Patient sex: M
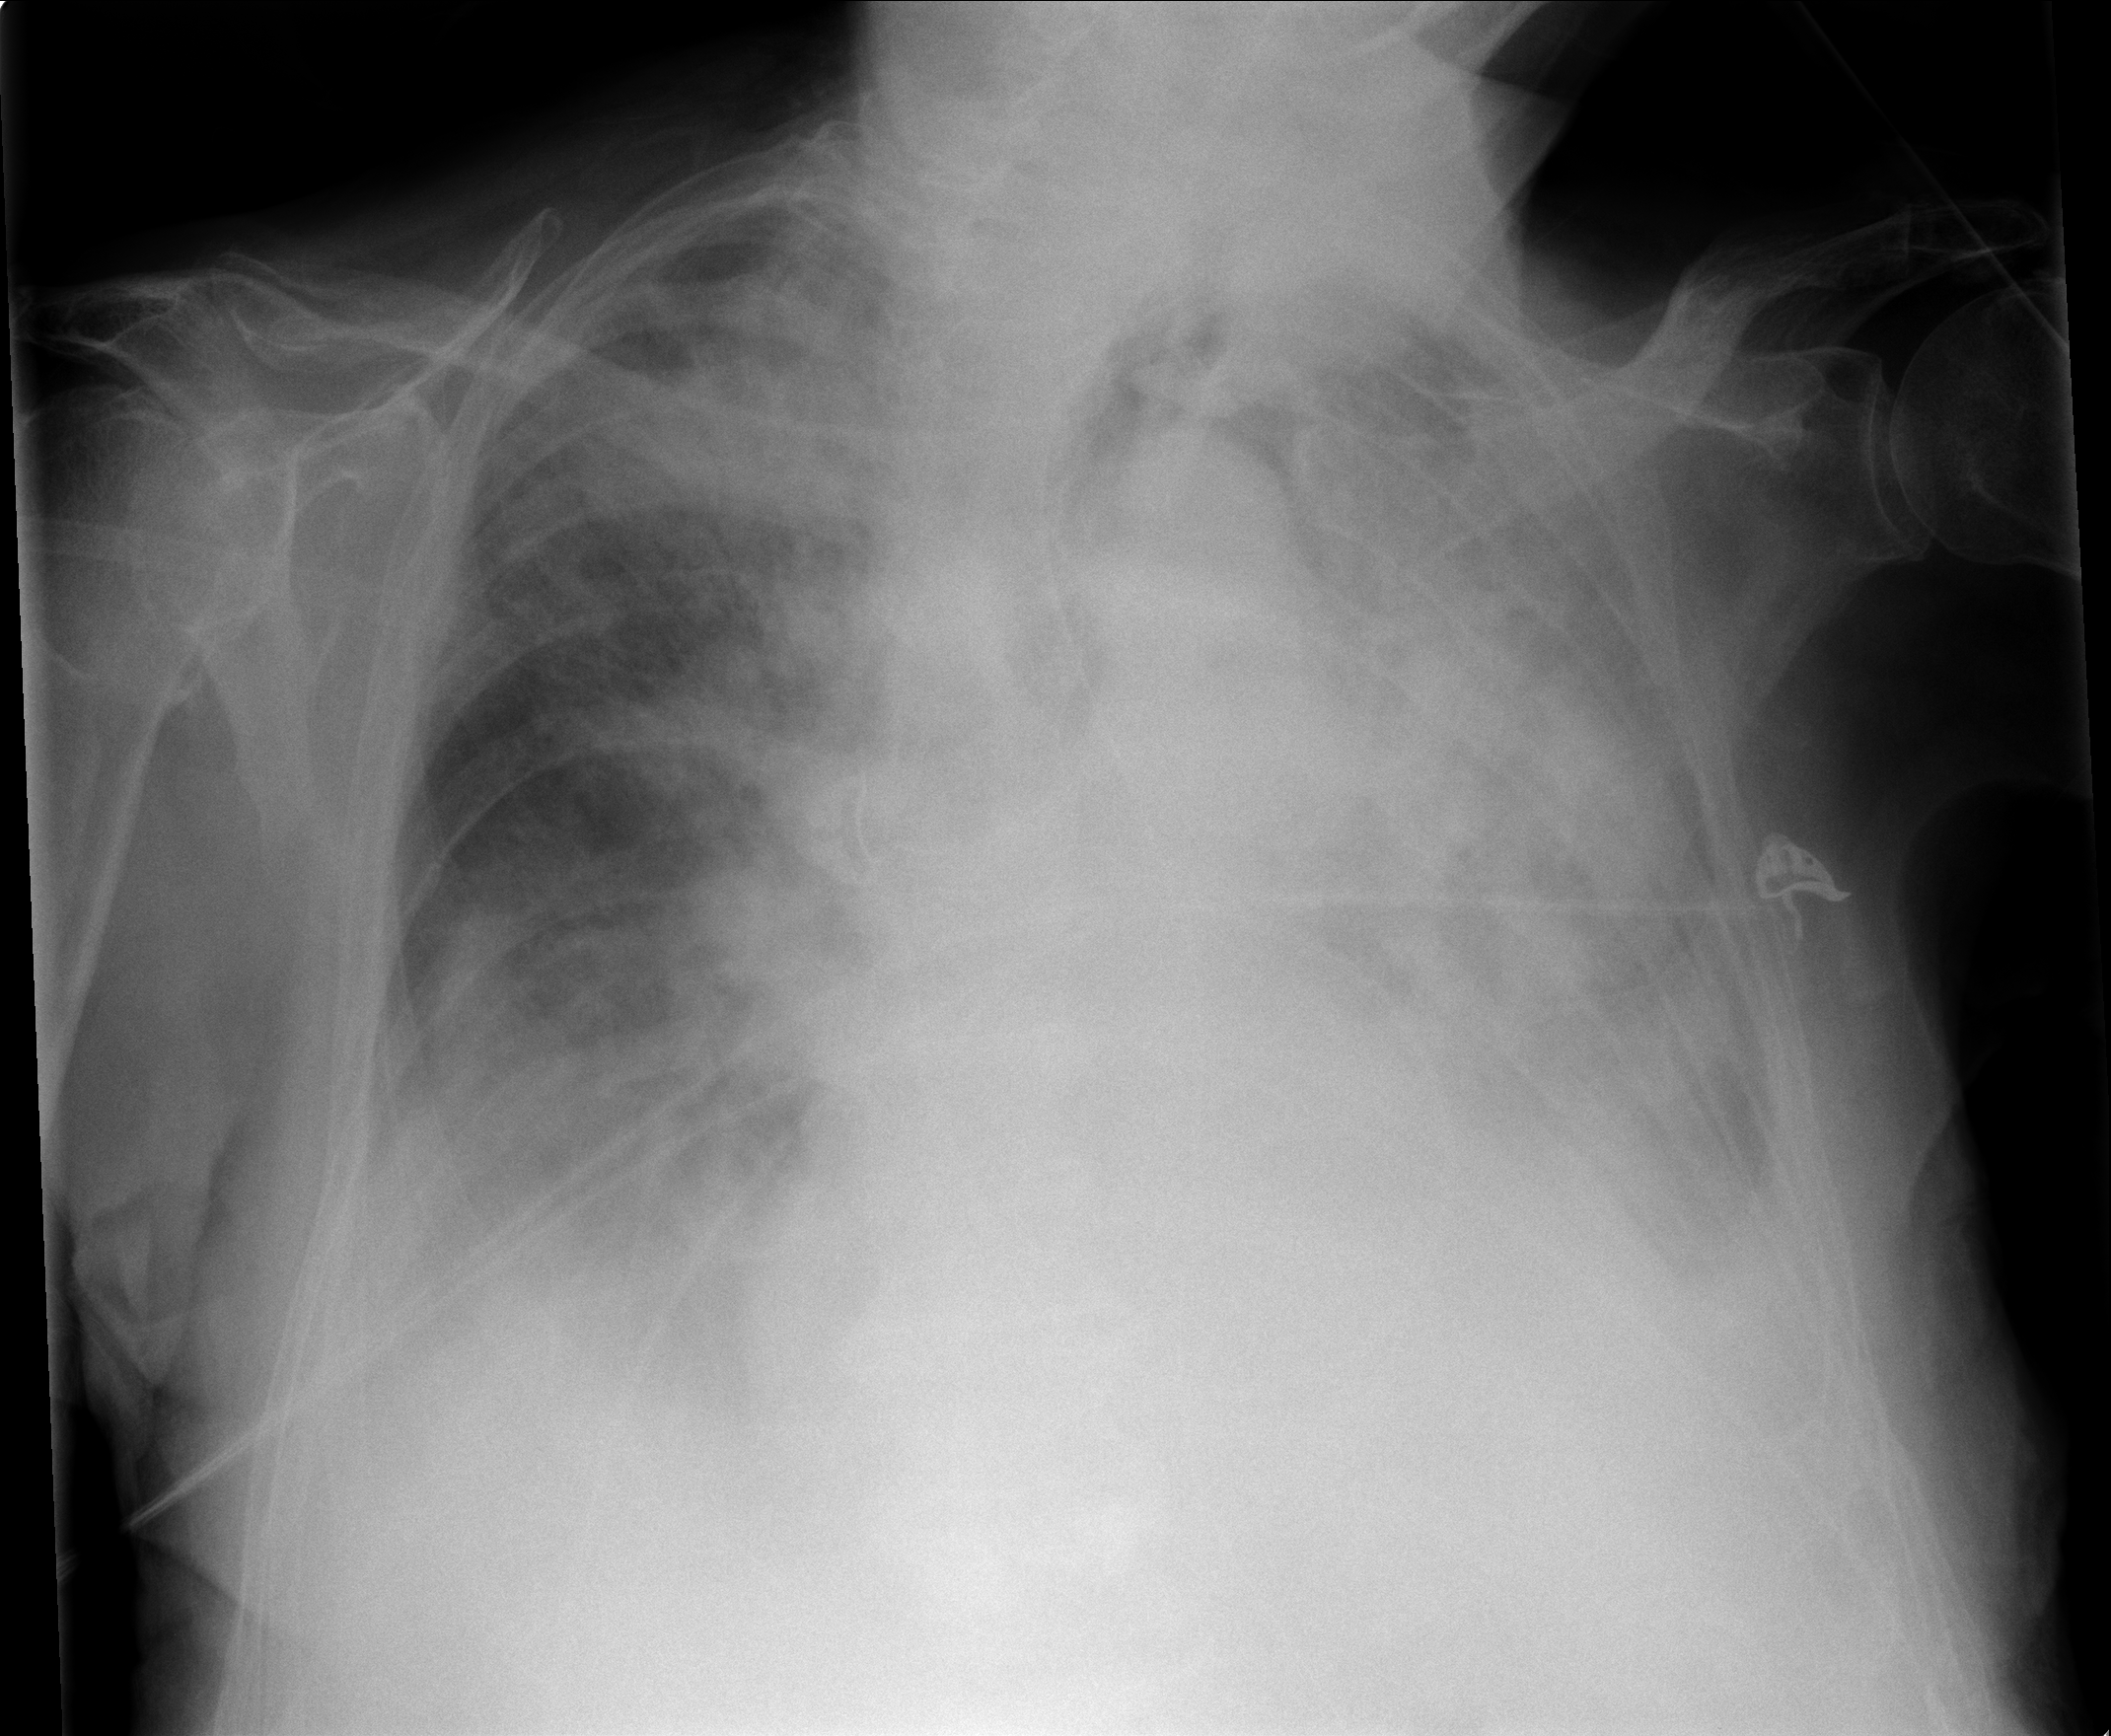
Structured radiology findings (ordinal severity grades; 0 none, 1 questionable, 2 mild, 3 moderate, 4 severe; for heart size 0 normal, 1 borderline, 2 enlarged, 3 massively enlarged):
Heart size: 2
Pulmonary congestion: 3
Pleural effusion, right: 3
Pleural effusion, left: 3
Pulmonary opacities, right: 3
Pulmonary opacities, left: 4
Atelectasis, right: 3
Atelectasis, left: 3